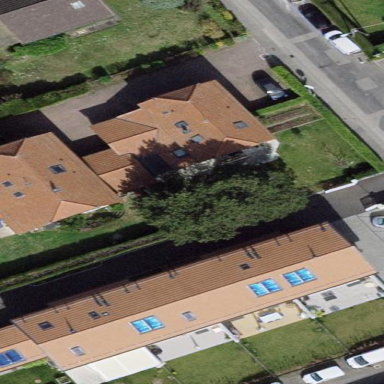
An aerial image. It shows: Garden enclosed by fence.